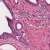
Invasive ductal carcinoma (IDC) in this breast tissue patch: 0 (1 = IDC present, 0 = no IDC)